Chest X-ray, PA view. Patient: 33 years old, sex M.
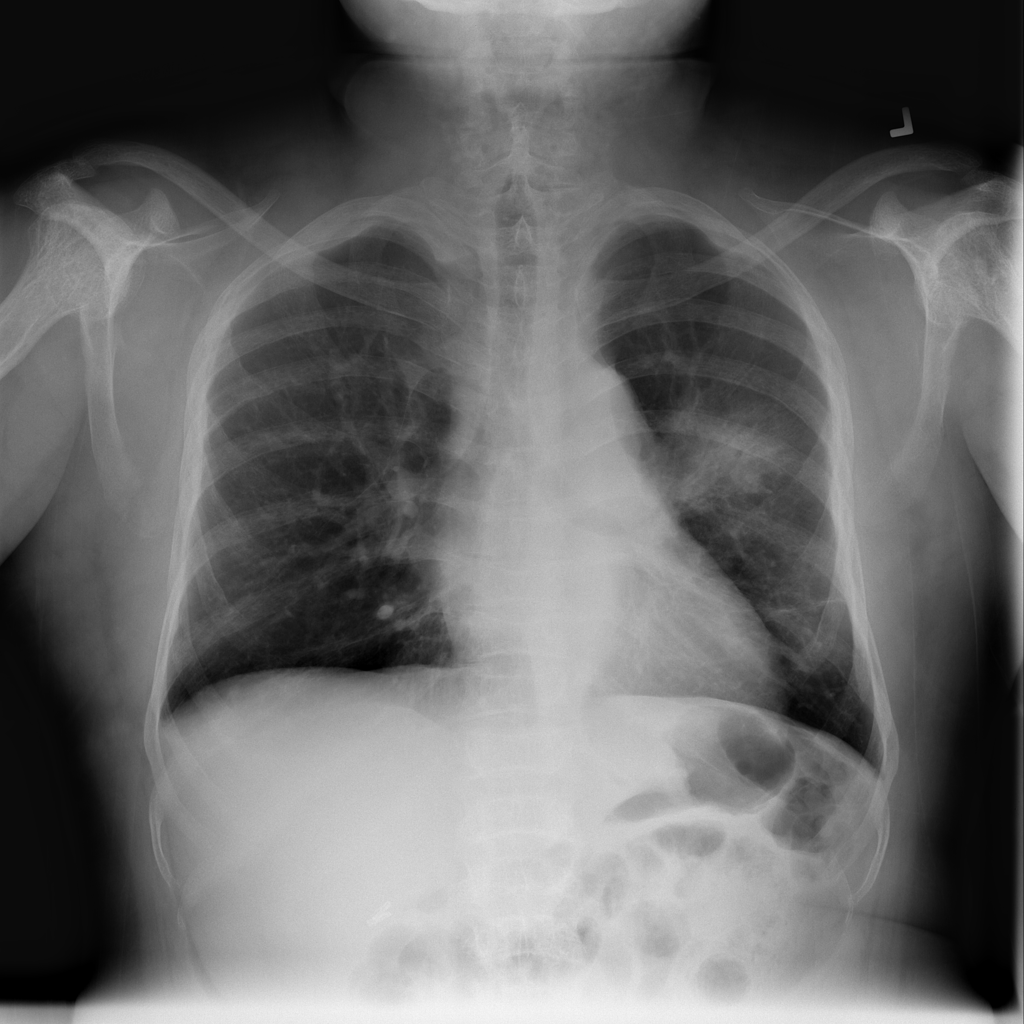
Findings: Infiltration, Pneumonia